Question: I was not able to find a way to delete a custom macro that I just created using the latest Textmate version. Surely this should be fairly simple task?
The only option in the Edit Bundle section is the enable/disable the macro.

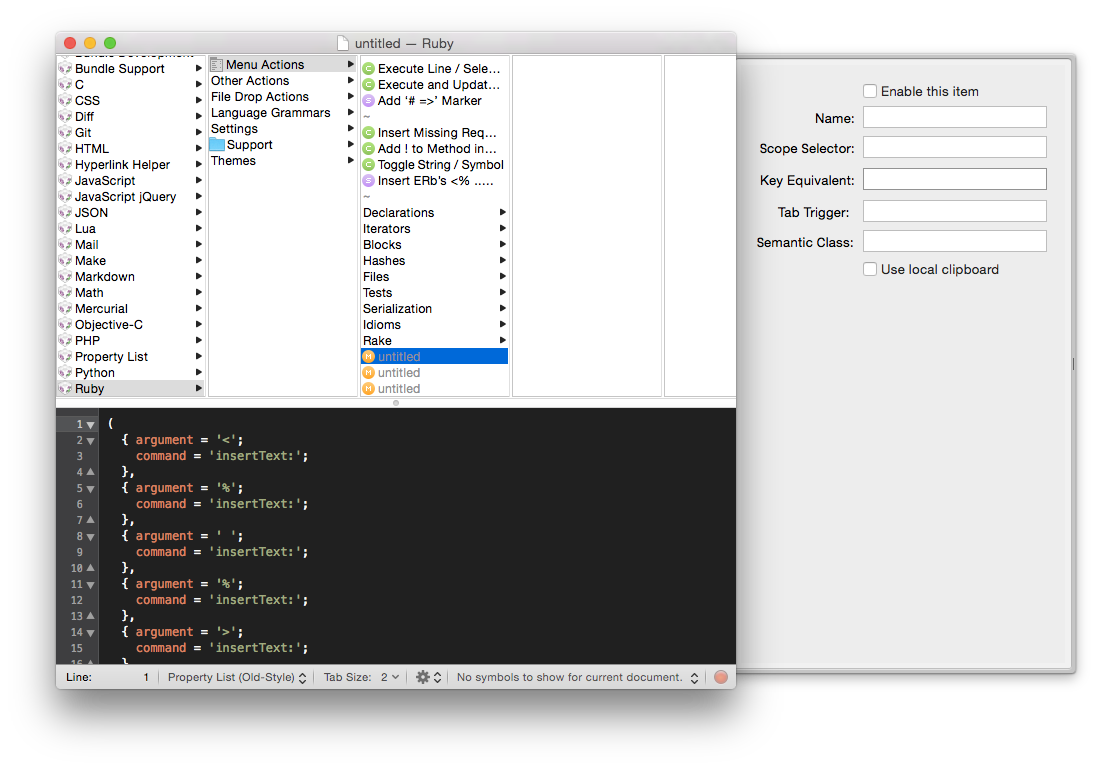
Answer: Select the macro in the bundle, and either use the hotkey (Command + Delete) or the menu;
If for some reason that doesn't work, the macros themselves are stored in
'~/Library/Application Support/Avian/Bundles/[BUNDLE NAME].tmBundle/Commands'
or
'~/Library/Application Support/Textmate/Bundles/[BUNDLE NAME].tmBundle/Commands'
And you can just delete the files from there.